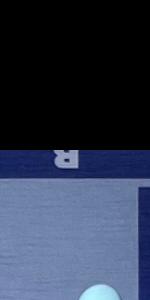
Label: Empty